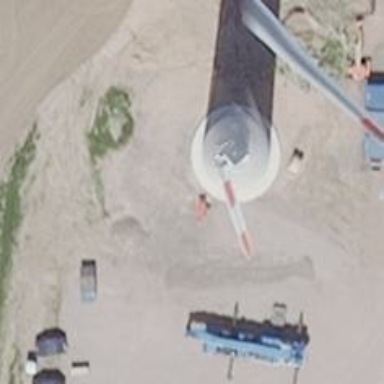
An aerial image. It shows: Wind generator with horizontal axis. The generator is wind turbine.